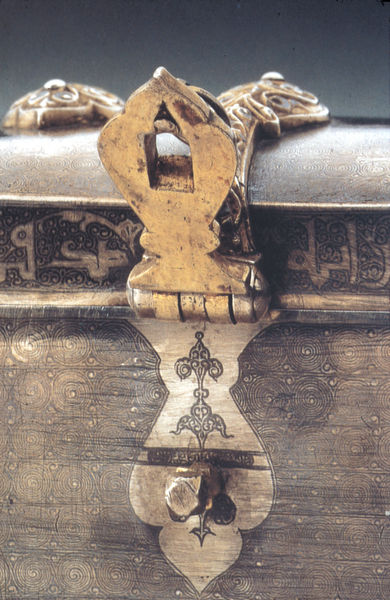
Titel: Kästchen, fatimidisch (Detail)
Künstler: unbekannt
Standort: Léon
Institution: S. Isidoro Museumsbibliothek
Schlagwörter: dunkel, schatten, ausschnitt, braun, grau, hell, holz, licht, schmuck, schwarz, zeichen, schloss, muster, ornament, alt, rahmen, silber, gold, gotik, knopf, rund, schrift, schrank, leiste, abstrakt, linien, rand, detail, nahaufnahme, dekor, ornamente, verzierung, metall, bronze, poliert, nagel, nägel, schriftzeichen, foto, fotografie, photographie, punkte, masserung, schnalle, truhe, deckel, messing, offen, dose, vergoldet, orient, orientalisch, palast, geld, form, text, buchstaben, kreise, kiste, schachtel, lilie, gravur, intarsien, schnitzerei, kasten, photo, verziert, fragment, fries, biedermeier, schnörkel, öffnung, maserung, arabisch, gesims, kiefer, scharnier, verschlungen, mittelalter, beschlag, golden, geöffnet, verschluß, schatulle, filigran, emblem, ornamentik, verzeirung, spirale, abdruck, ziseliert, buche, kästchen, arabien, islam, persien, türkei, behälter, mittelalterlich, aufbewahrung, beschläge, schließe, schanier, hölzern, osten, elfenbein, ägypten, sizilien, teil, islamisch, gemme, persisch, hebel, riegel, ziselierung, schmiedearbeit, abschnitt, goldschmiedearbeit, graviert, holzart, holzwurm, mameluken, nahosten, shmiede, oriental, öse, orien, irisch, msuter, schraube, schlo, nbeschlag, schwarnier